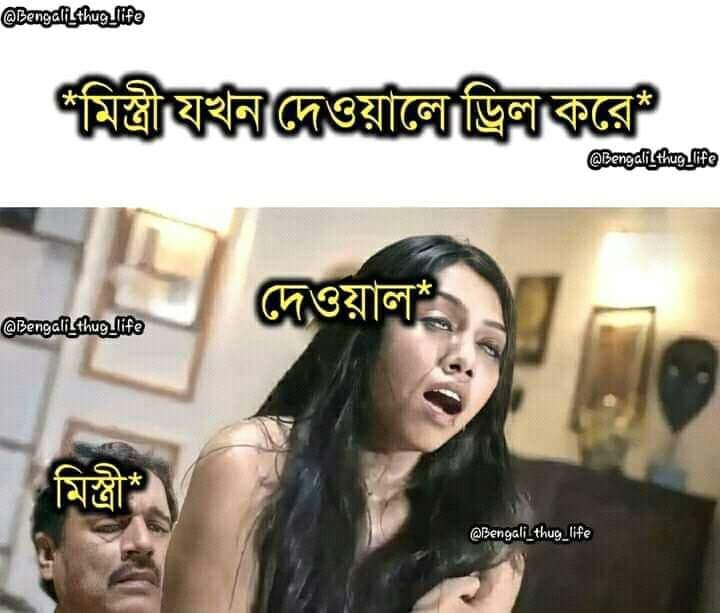
Caption: *মিস্ত্রী যখন দেওয়ালে ড্রিল করে*   দেওয়াল*    মিস্ত্রী*
Label: hate